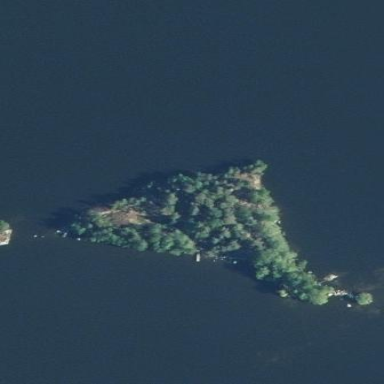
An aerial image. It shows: Islet made of natural bedrock.